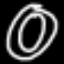
Label: donut